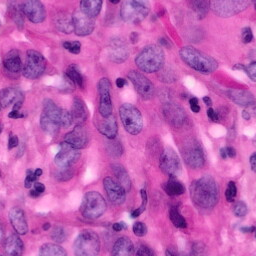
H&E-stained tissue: Pancreatic